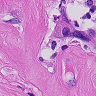
Metastatic tissue present: yes